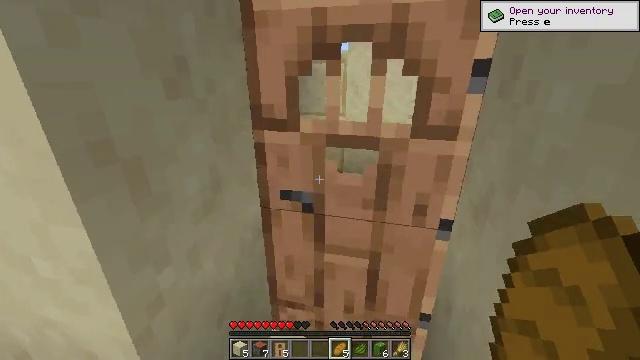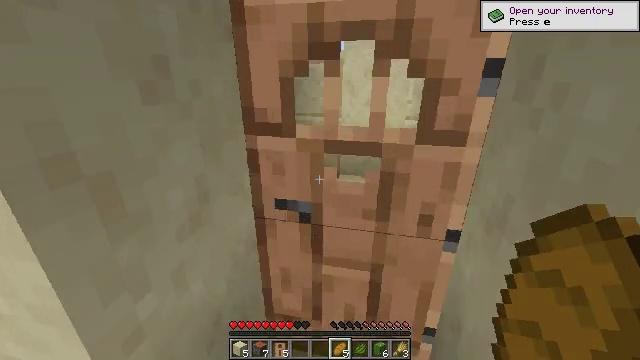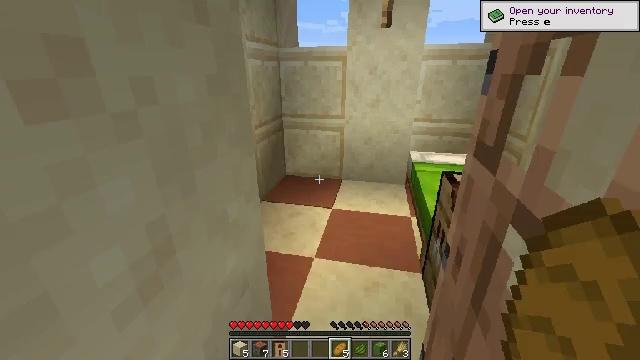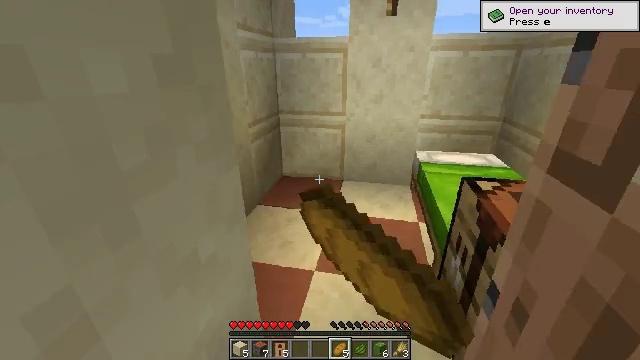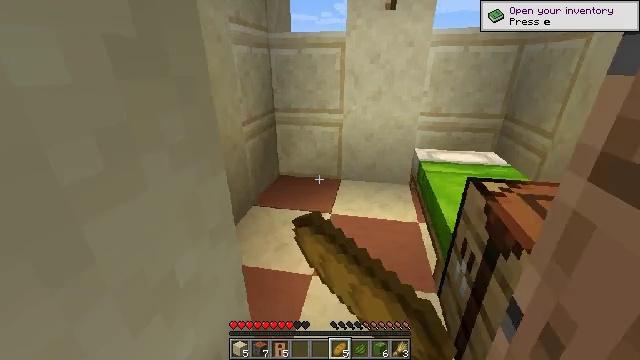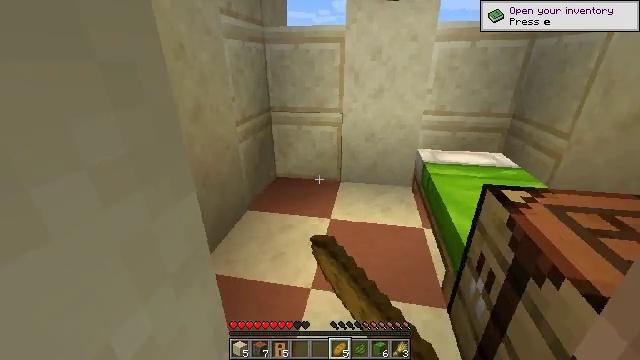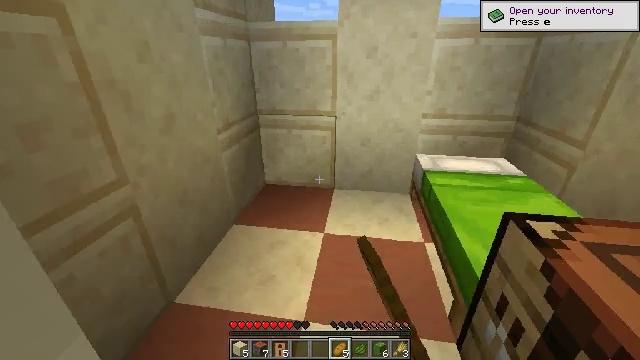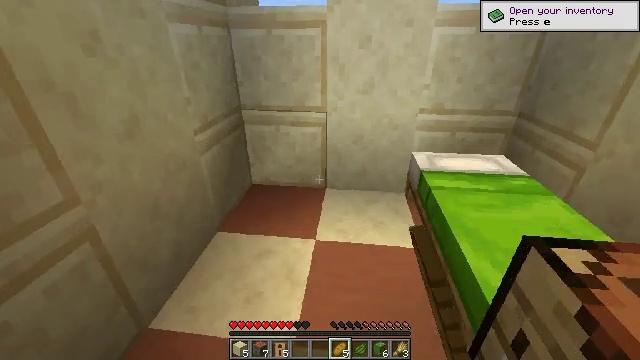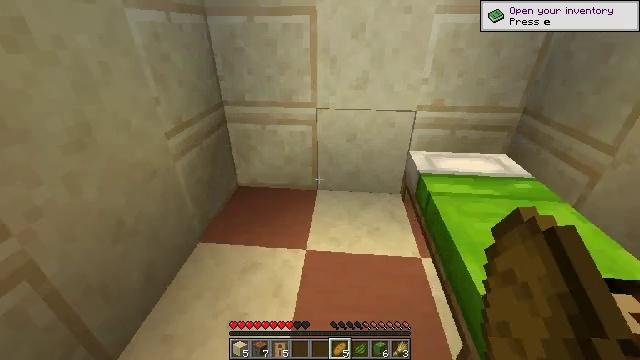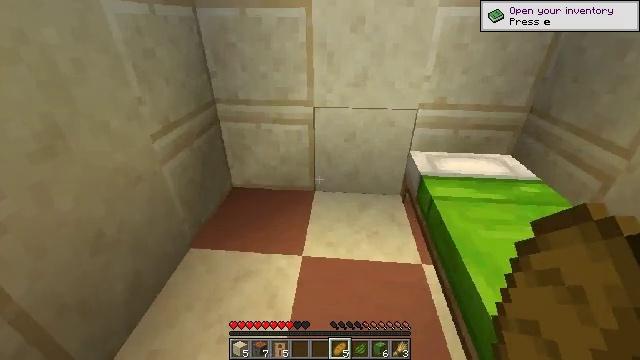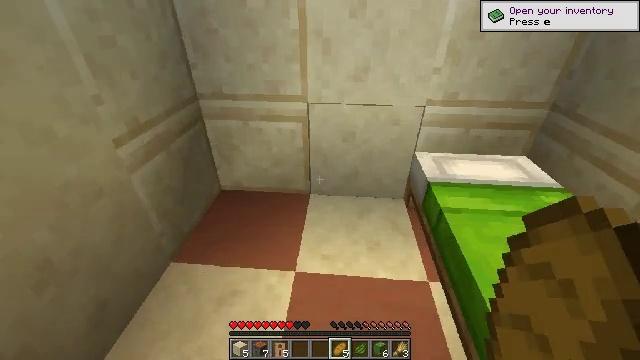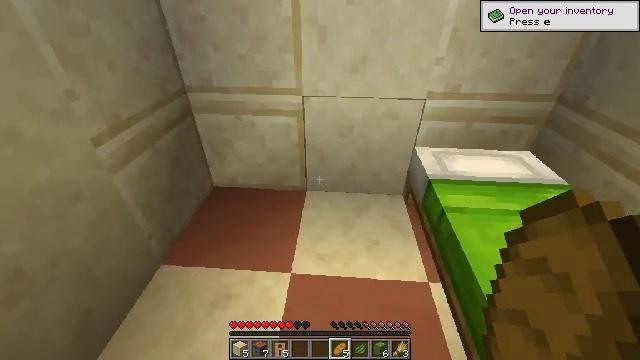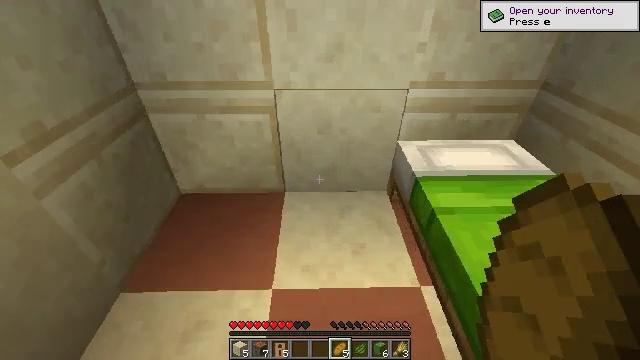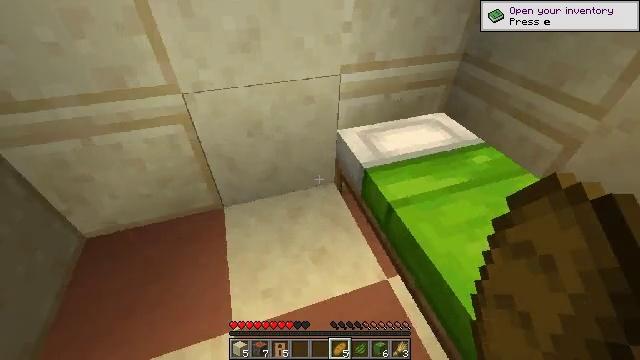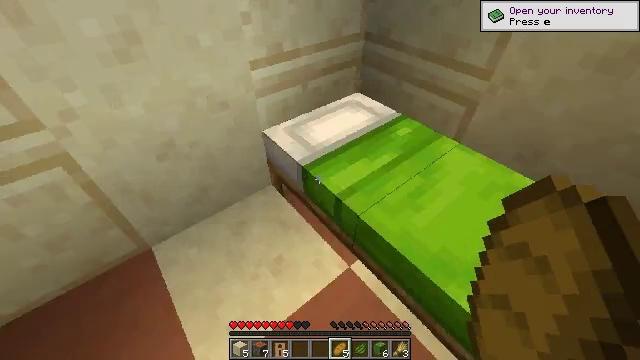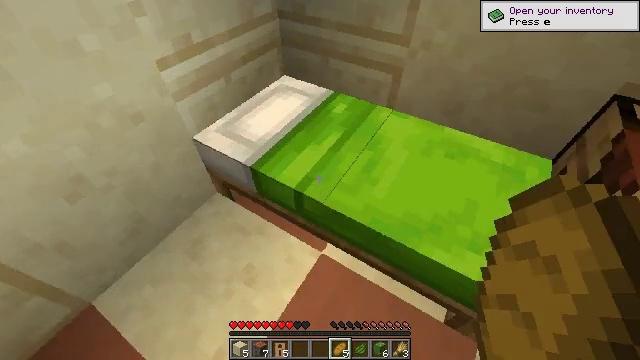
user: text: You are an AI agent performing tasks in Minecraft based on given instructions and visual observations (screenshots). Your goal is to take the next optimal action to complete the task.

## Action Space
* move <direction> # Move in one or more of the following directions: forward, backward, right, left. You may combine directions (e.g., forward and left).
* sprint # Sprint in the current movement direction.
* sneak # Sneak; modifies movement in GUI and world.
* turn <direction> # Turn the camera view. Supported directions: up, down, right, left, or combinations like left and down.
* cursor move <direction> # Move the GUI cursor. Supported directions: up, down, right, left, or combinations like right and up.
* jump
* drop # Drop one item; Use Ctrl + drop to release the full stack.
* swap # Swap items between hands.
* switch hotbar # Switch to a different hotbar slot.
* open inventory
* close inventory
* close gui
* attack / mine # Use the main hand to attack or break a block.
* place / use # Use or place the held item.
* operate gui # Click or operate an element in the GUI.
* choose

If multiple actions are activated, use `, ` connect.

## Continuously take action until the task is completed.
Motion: motion action
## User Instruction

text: Attack the lime bed to recycle it.
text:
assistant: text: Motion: move forward, turn right
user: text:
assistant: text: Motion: move forward, use / place
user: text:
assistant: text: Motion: move forward, turn down, use / place
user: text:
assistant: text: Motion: move forward, use / place
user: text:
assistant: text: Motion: move forward
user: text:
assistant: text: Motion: move forward, turn right
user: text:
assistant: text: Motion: move forward, turn right and down
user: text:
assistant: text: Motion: move forward, turn right and down
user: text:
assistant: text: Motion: move forward, turn down
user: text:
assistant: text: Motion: move forward, turn down
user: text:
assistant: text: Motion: move forward, turn down
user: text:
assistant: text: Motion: move forward, turn right and down
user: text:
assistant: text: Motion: move forward, turn right and down
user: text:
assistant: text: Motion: turn right and down
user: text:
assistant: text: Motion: turn right and down
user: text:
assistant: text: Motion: turn right and down
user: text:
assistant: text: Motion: turn right and up
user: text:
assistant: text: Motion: turn left and up
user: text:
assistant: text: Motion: no_op
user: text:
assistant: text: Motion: no_op
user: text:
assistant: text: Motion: no_op
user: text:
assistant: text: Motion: turn right and down
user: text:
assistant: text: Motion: turn right
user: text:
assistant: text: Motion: turn right and down
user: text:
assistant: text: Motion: turn right, attack / mine
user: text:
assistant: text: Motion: turn right, attack / mine
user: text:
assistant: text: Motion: turn right, attack / mine
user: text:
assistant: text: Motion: attack / mine
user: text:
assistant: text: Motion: attack / mine
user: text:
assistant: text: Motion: attack / mine